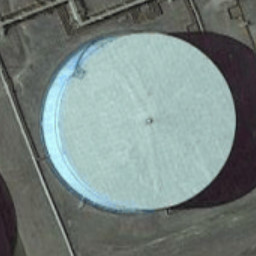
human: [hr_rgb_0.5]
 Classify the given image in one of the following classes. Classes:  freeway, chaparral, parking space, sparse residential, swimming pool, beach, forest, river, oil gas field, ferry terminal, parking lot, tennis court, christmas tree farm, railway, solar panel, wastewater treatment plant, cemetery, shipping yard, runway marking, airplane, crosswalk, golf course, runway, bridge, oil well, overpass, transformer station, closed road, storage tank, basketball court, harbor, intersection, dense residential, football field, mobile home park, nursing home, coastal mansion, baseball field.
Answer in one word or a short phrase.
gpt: storage tank